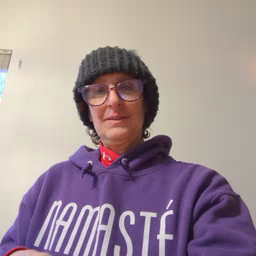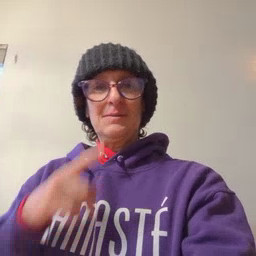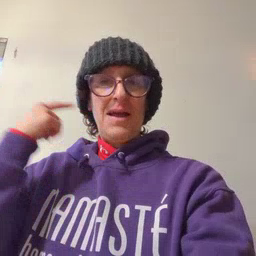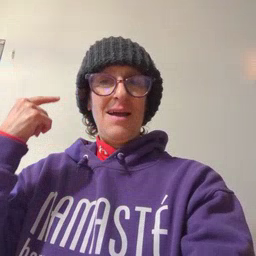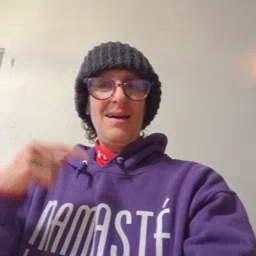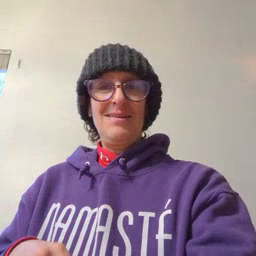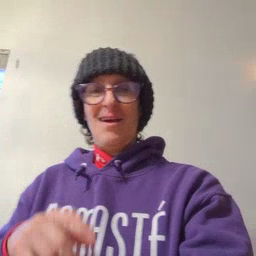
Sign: smile